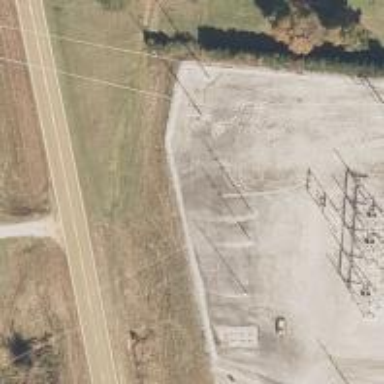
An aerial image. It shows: Power pole.